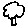
Label: tree